Question: What is the first option?
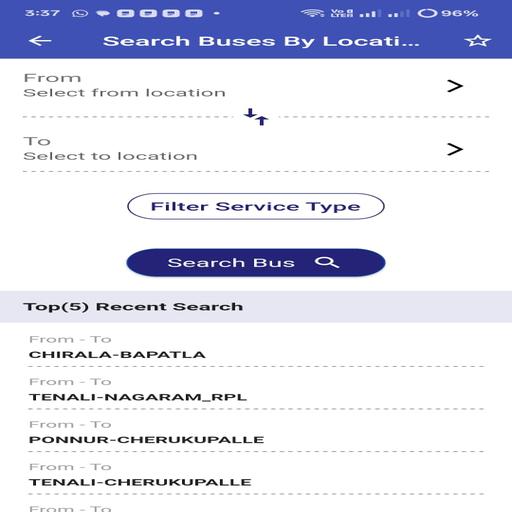
Answer:  Select from location